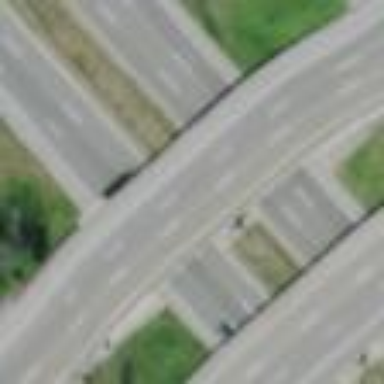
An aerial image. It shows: Bridge that serves as overpass.